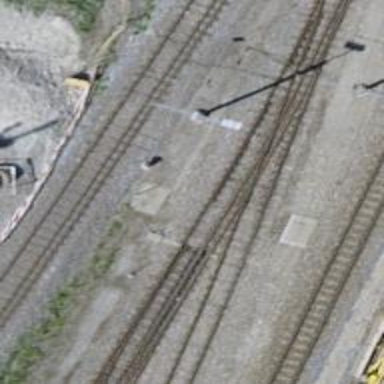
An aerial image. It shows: Railway switch.